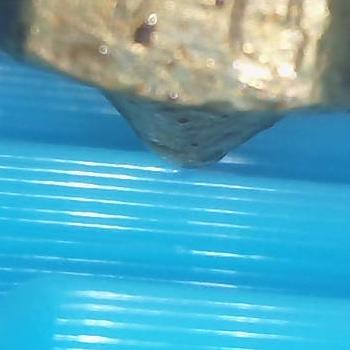
Flow rate: 149%